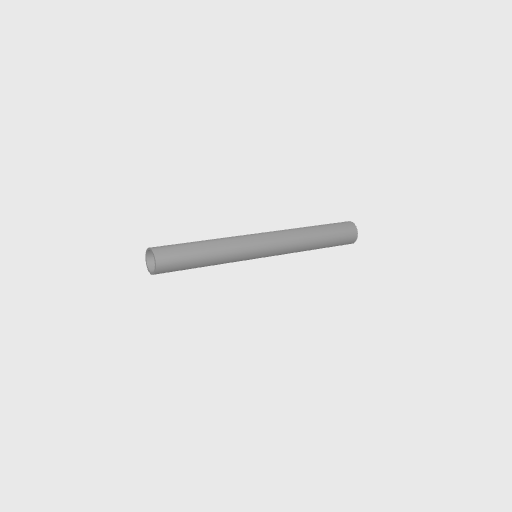
Part: AluminumTube27ID32OD300